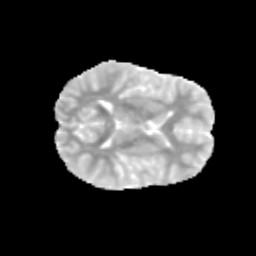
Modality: MD
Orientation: axial
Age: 9
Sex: female
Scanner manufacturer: siemens
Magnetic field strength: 3 T
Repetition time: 3.8 s
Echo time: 0.07 s